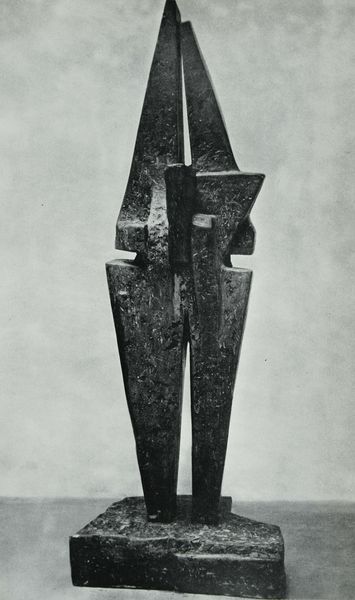
Titel: Le Tombeau de l'orage, Das Grab des Gewitters
Künstler: Germaine Richier
Standort: Antibes
Institution: Musée Grimaldi
Schlagwörter: mann, kubismus, expressionismus, knoten, sockel, figur, skulptur, hart, abstrakt, spitz, metall, bronze, plastik, foto, eisen, form, geometrisch, verbunden, guss, dreiecke, geometrie, ineinander, sklulptur